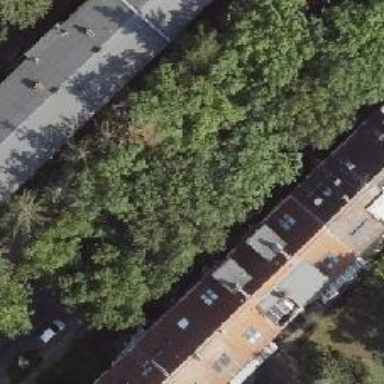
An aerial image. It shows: Avenue of deciduous broadleaved trees.